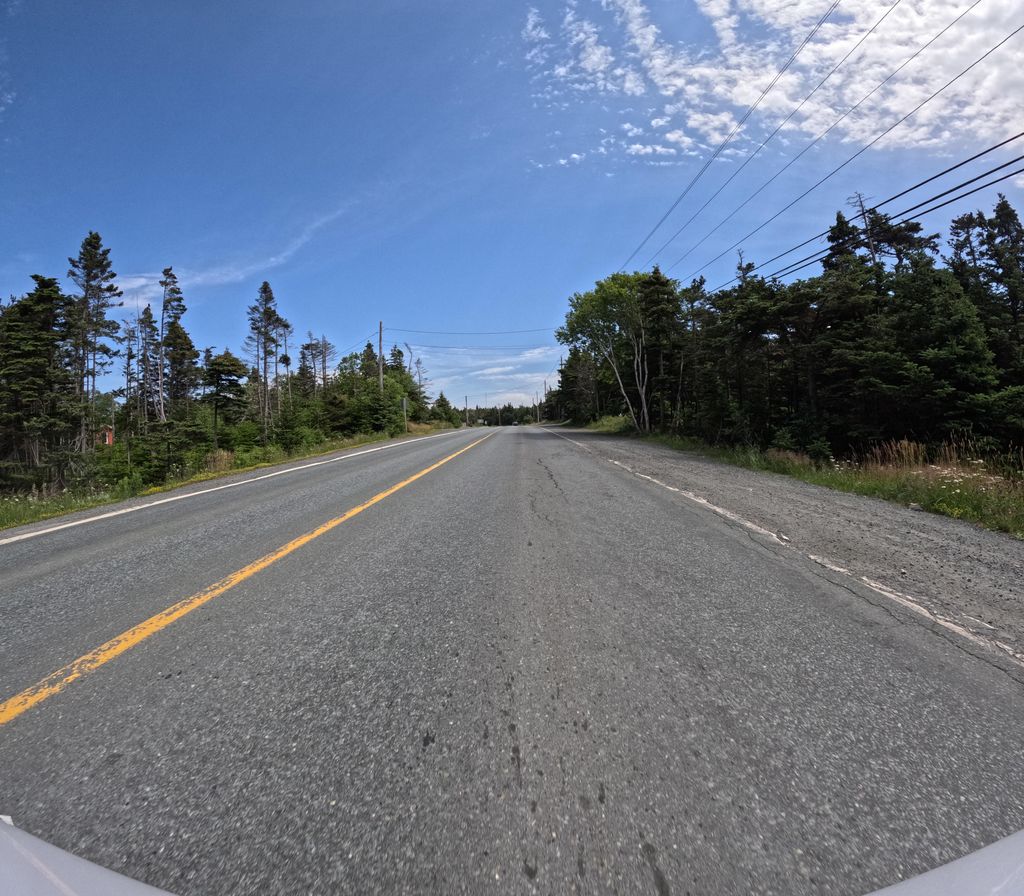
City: st_johns